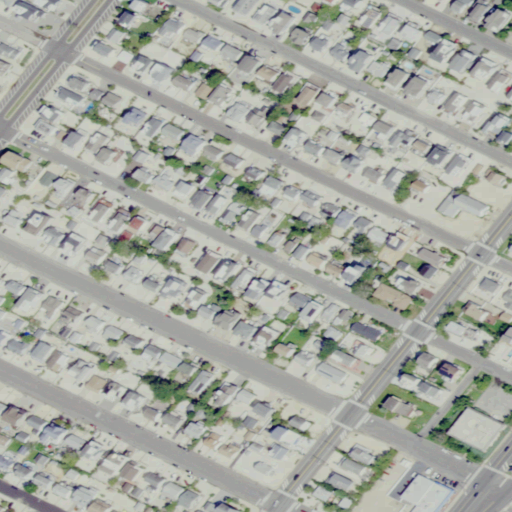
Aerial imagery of island in New Jersey named Long Beach Island containing high intensity development and medium intensity development